Question: I am trying to select the element right BEFORE current element. The current element is a hyperlink which when clicked appends some text to the "target" which is just before the hyperlink.
These controls are in asp:repeater so the same sequence gets repeated over and over and every hyperlink should be able to identify the element just above it.
here is my DOM screenshot

I just need to know how to select the element this way ! thanks
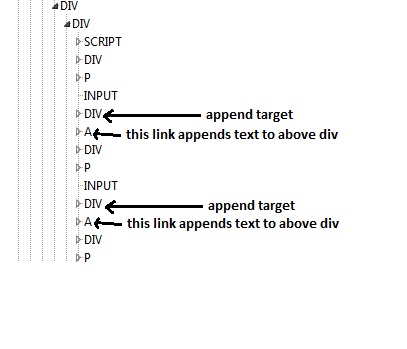
Answer: You can use either 'previousSibling':
'''
var as = document.getElementsByTagName('a');
for (var i=0, len=as.length;i<len;i++){
as[i].onclick = function(e){
e.preventDefault();
var previous;
if (this.previousSibling.nodeName == '#text') {
// the previousSibling was a textnode, comprising of the whitespace between elements
previous = this.previousSibling.previousSibling;
}
else {
previous = this.previousSibling;
}
previous.style.backgroundColor = 'yellow';
};
}
'''
<URL>.
Or use jQuery's 'prev()':
'''
$('a').click(
function(e){
e.preventDefault();
$(this).prev('div').css('background-color','yellow');
});
'''
<URL>.
References:
- <URL>